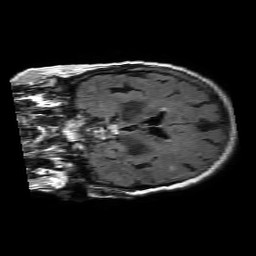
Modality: FLAIR
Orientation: coronal
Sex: female
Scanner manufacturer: philips
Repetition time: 11 s
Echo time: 0.125 s